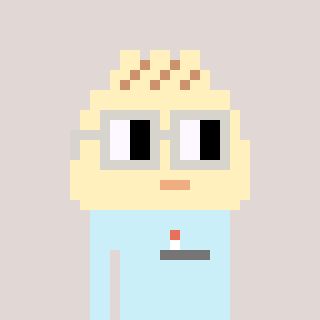
a pixel art character with square light gray glasses, a porkbao-shaped head and a cold-colored body on a warm background